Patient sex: M
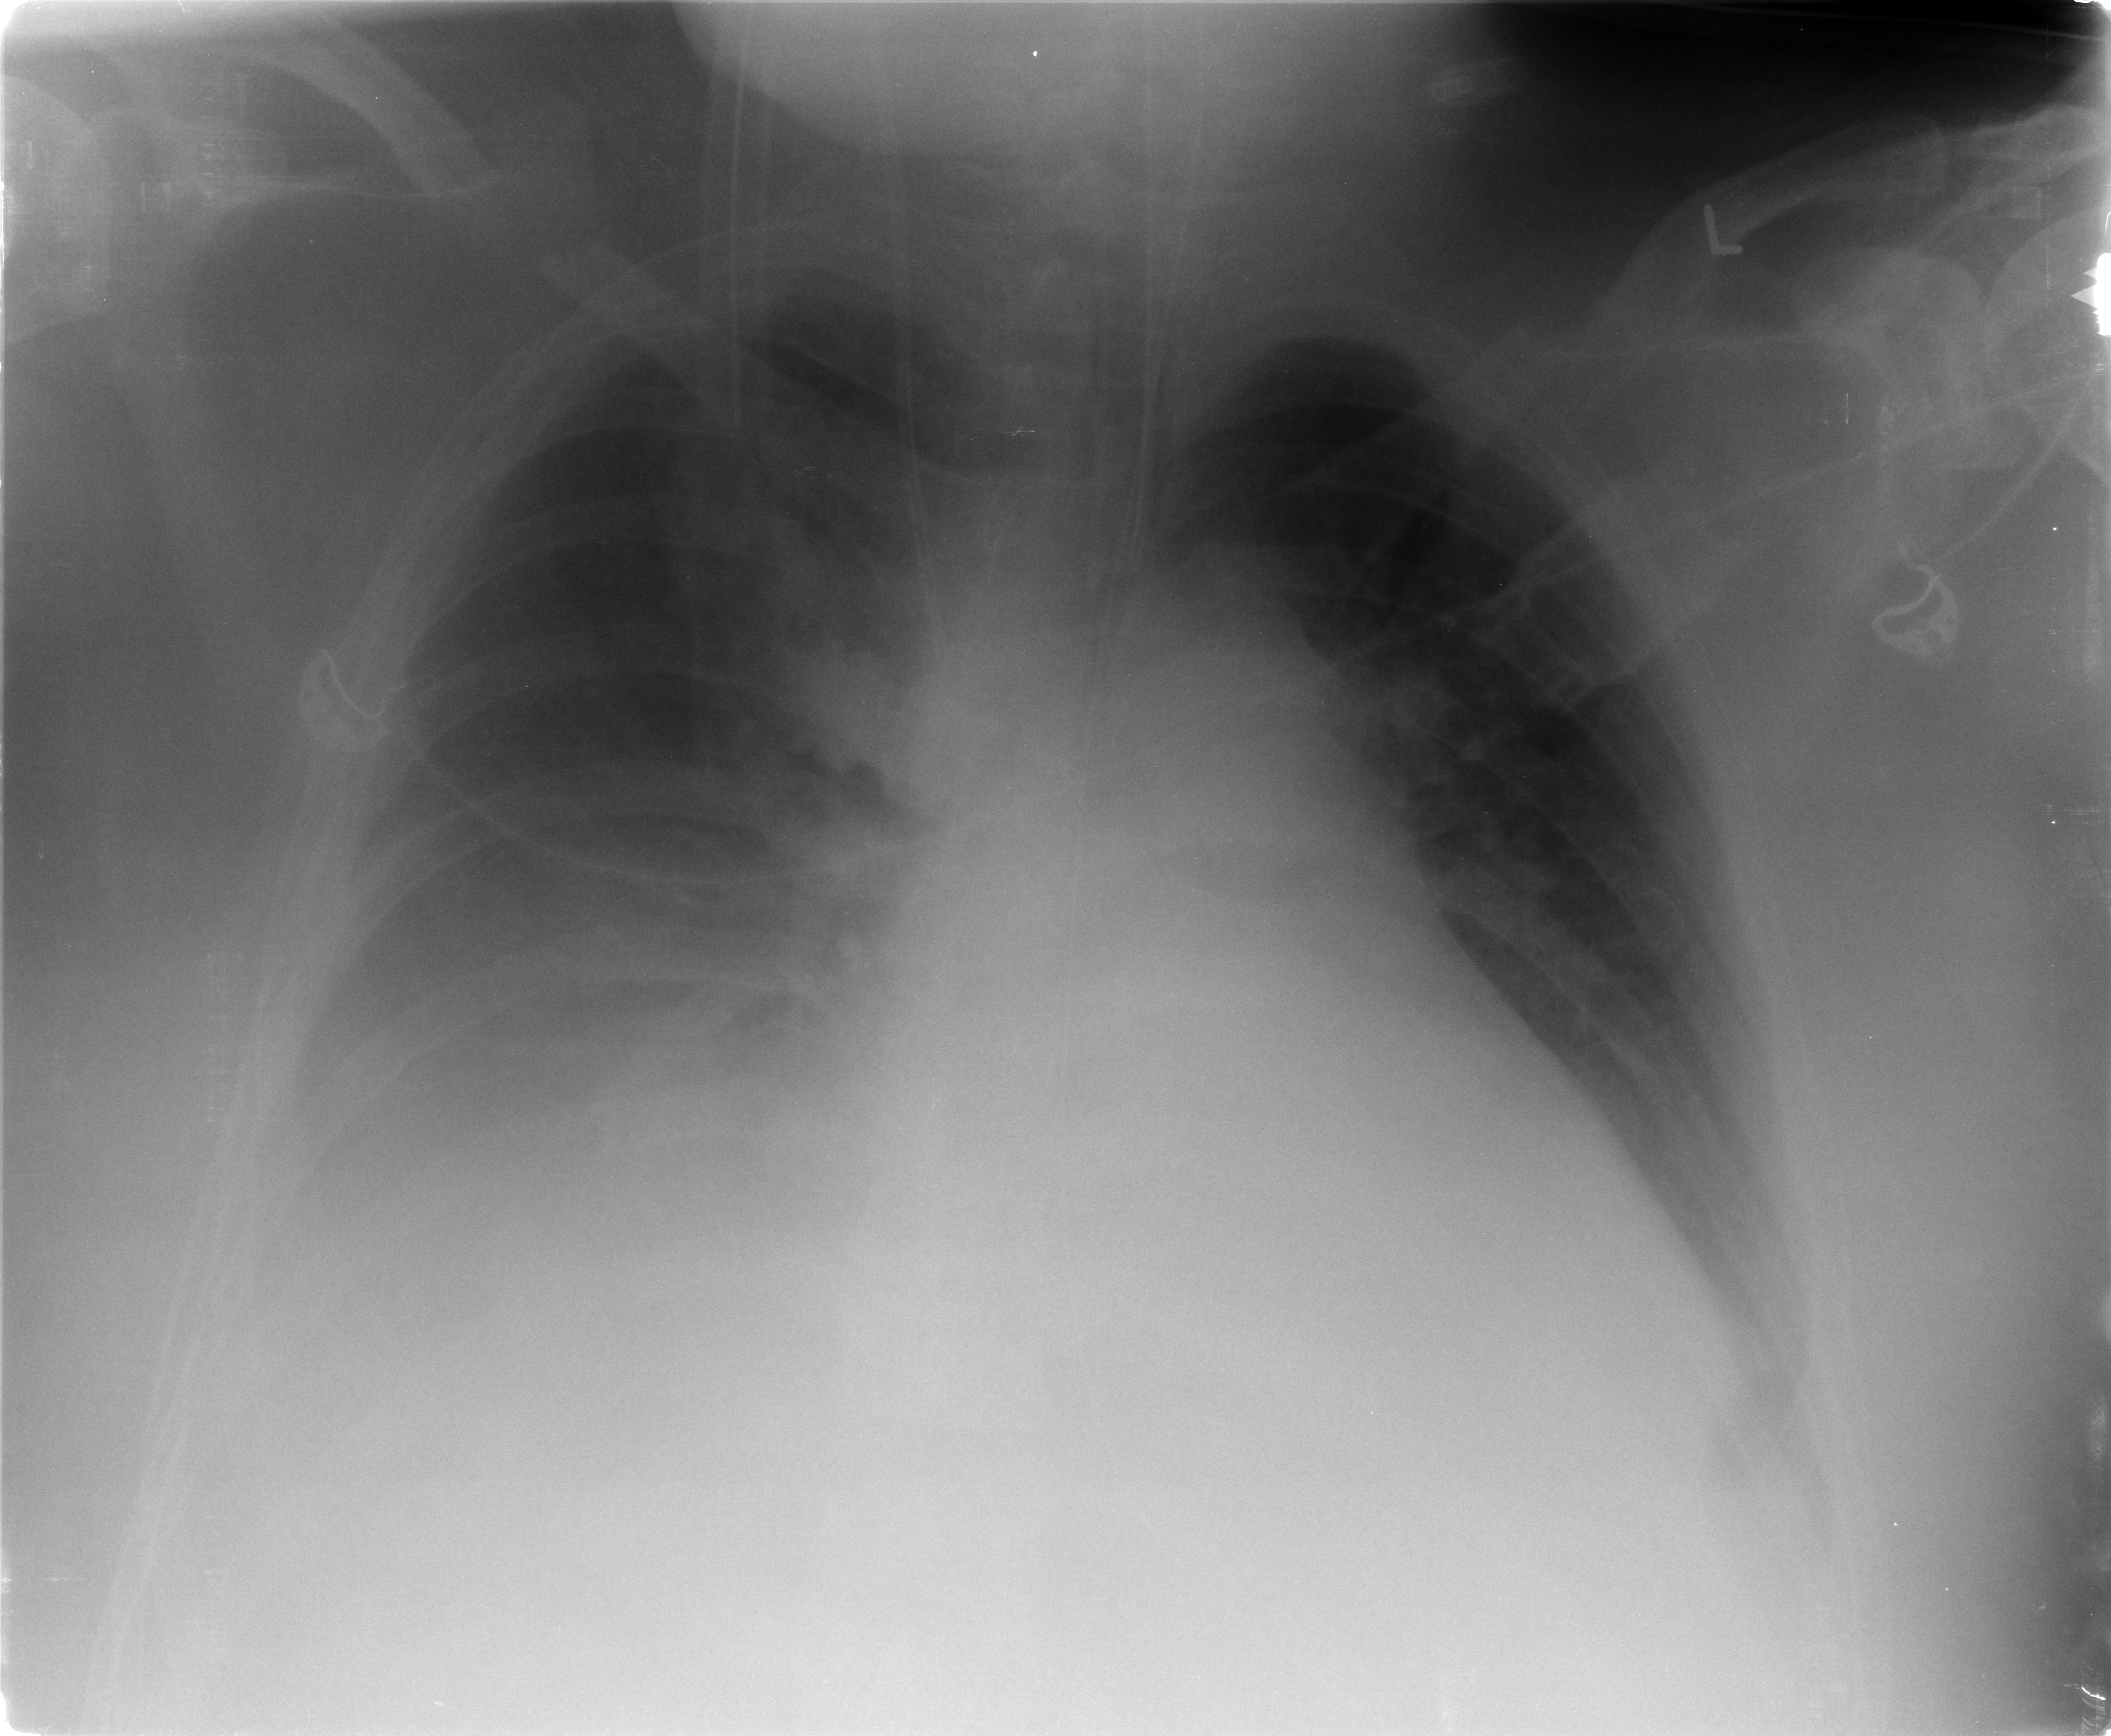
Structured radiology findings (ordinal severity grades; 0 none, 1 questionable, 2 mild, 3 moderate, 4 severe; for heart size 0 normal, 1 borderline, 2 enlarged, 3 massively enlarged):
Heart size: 2
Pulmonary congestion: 2
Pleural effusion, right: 3
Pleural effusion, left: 2
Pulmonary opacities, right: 0
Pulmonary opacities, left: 0
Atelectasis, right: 2
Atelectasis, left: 2